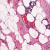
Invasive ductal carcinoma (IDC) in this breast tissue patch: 0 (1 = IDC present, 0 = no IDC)